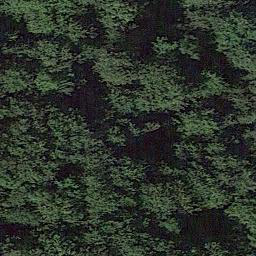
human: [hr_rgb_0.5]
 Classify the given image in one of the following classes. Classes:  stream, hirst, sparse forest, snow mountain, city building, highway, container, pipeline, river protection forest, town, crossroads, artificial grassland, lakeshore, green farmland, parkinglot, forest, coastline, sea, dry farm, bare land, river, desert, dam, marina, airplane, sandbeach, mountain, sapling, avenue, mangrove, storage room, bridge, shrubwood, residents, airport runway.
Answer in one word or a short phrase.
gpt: forest